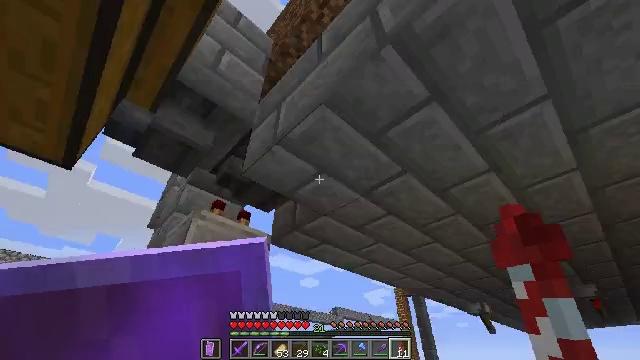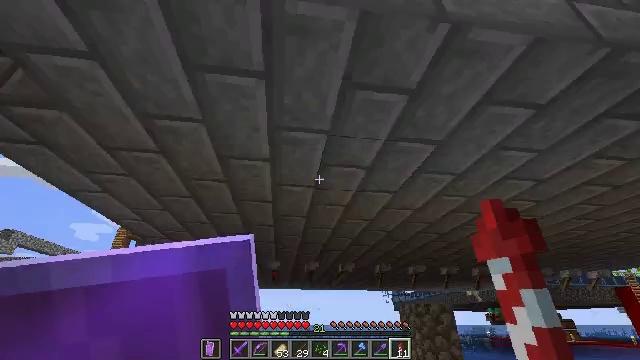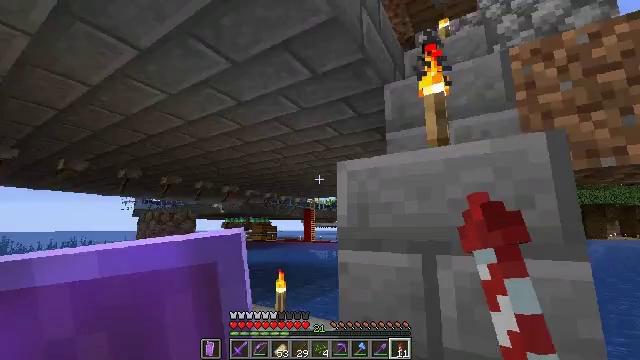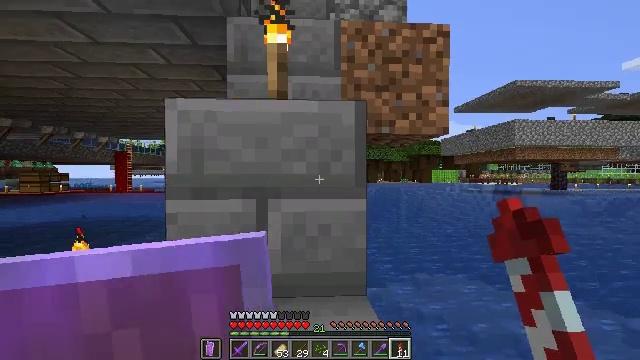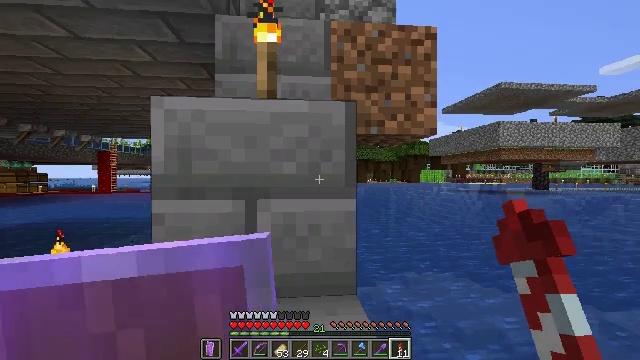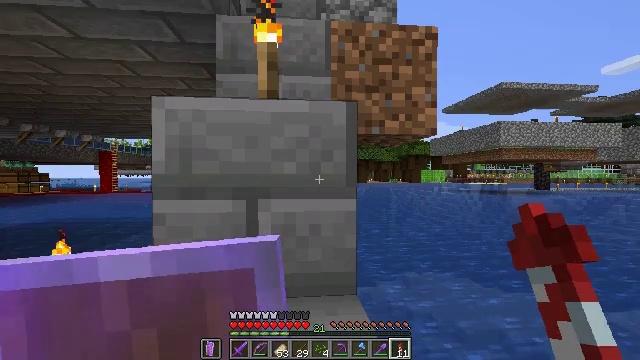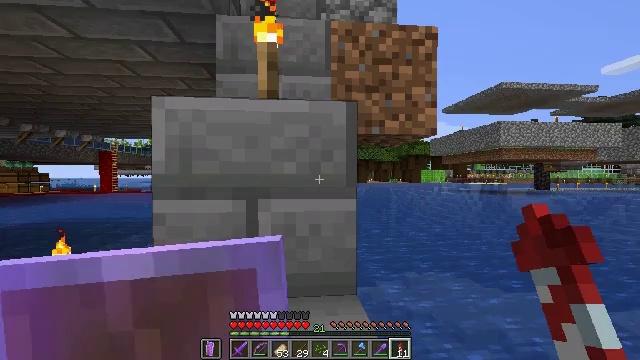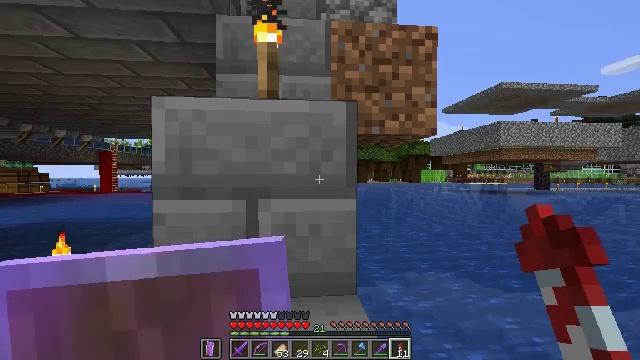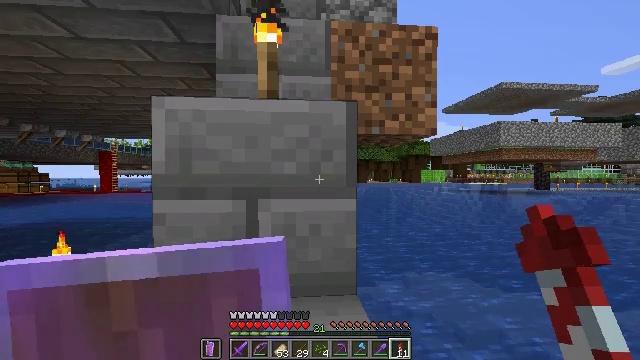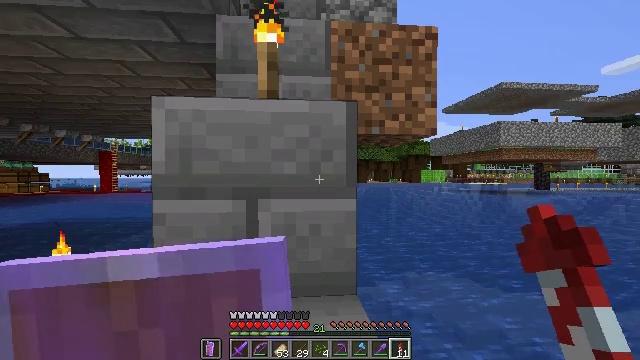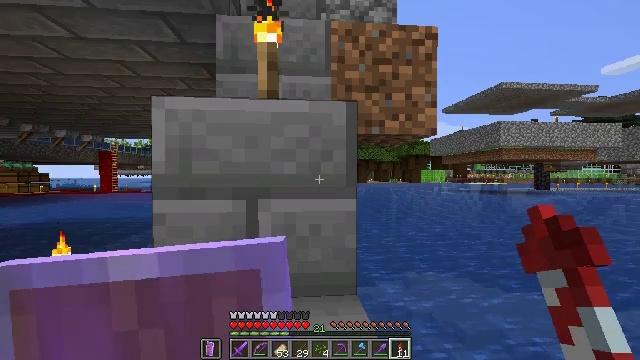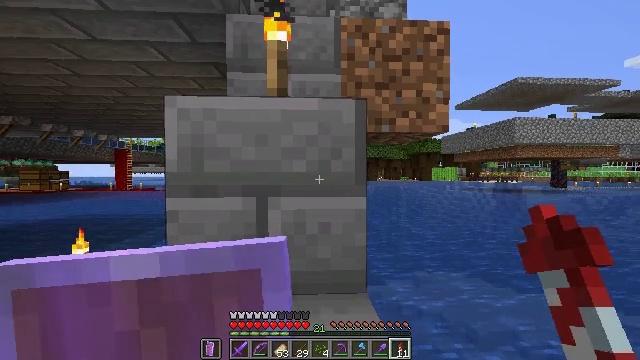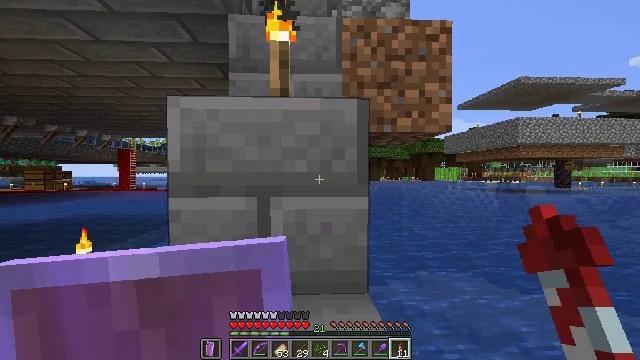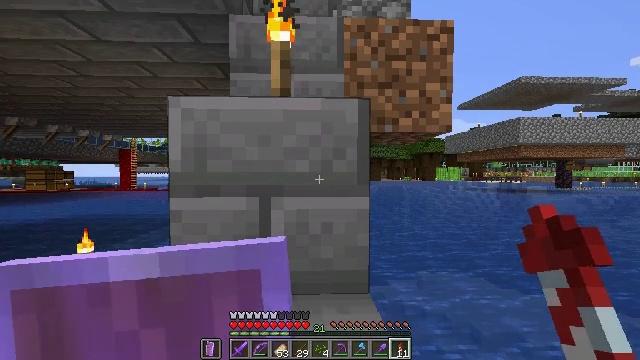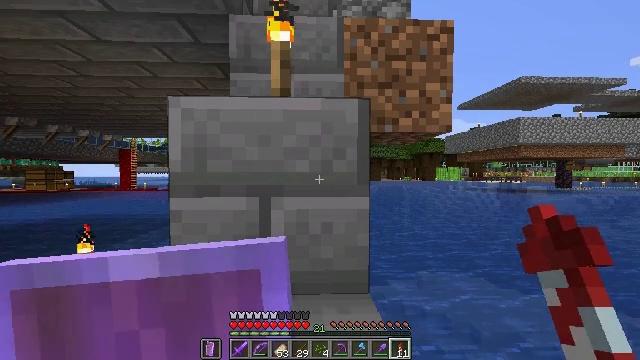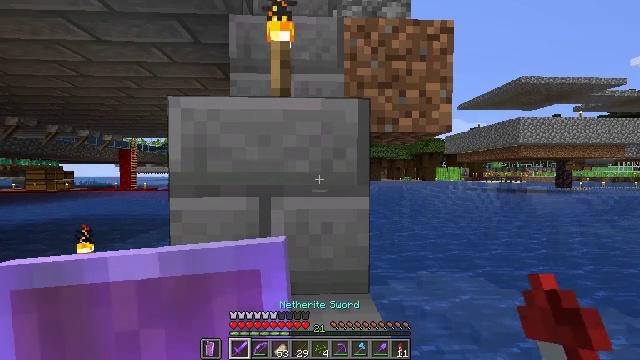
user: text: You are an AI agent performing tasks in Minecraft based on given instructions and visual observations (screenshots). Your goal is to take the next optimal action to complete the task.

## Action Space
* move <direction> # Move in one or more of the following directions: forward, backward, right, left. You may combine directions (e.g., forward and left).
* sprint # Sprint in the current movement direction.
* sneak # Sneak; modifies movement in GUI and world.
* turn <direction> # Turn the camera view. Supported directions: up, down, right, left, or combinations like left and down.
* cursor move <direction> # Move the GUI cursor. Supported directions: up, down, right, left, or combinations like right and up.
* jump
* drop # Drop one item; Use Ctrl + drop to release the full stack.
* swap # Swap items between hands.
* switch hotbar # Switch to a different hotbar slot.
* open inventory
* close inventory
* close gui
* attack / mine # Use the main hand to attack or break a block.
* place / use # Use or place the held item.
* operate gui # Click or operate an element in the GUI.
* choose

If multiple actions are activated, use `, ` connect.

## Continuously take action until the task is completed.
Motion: motion action
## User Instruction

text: Drop wheat seeds.
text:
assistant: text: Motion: turn right and down
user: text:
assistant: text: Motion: turn right and down
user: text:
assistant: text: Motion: turn right and down
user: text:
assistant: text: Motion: turn right
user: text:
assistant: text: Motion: no_op
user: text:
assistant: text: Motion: no_op
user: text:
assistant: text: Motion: no_op
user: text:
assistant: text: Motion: no_op
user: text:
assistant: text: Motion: no_op
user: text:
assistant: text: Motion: no_op
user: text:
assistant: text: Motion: turn left
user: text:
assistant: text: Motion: no_op
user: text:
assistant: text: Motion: no_op
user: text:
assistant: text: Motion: no_op
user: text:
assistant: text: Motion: no_op
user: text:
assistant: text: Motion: no_op
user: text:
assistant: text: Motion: no_op
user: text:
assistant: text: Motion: no_op
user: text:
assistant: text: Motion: no_op
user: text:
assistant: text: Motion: no_op
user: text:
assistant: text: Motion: no_op
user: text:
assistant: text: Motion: no_op
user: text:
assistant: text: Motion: no_op
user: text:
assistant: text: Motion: no_op
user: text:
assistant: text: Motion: no_op
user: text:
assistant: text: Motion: no_op
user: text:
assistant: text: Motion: no_op
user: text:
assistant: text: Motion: no_op
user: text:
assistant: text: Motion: no_op
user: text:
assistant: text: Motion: no_op